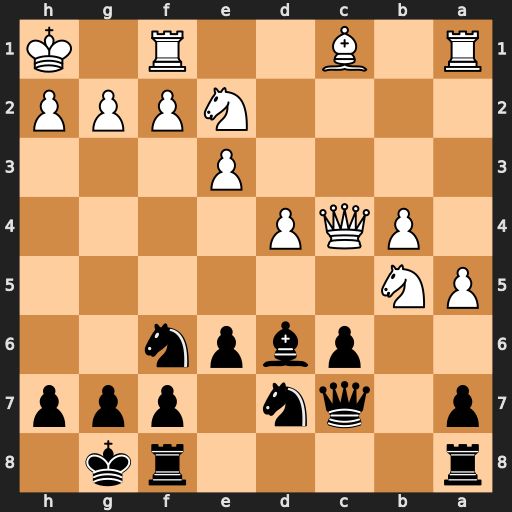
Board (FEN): r4rk1/p1qn1ppp/2pbpn2/PN6/1PQP4/4P3/4NPPP/R1B2R1K
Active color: b
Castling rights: -
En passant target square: -
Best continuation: cxb5 Qxc7 Bxc7